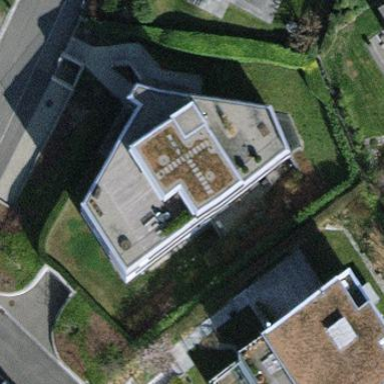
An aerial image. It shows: The building has flat roof oriented across.